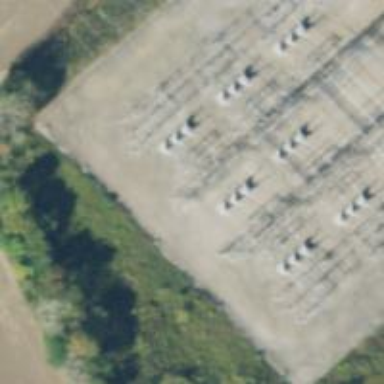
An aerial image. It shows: Switch used for power control.